Interaction volume radius: 10 \u00c5
Interaction volume height: 10 \u00c5
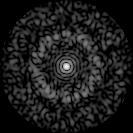
Disorder parameter: 0.8271